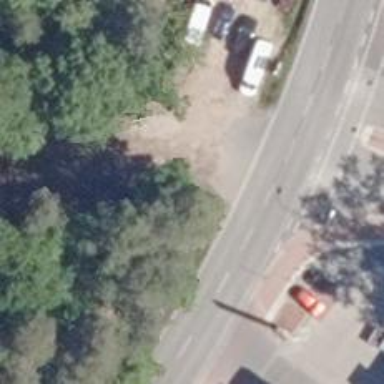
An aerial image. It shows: Emergency access point on the road.